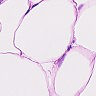
Metastatic tissue present: no